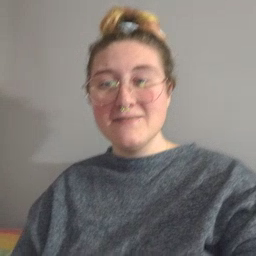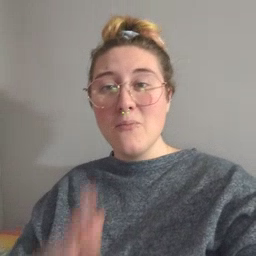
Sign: chin